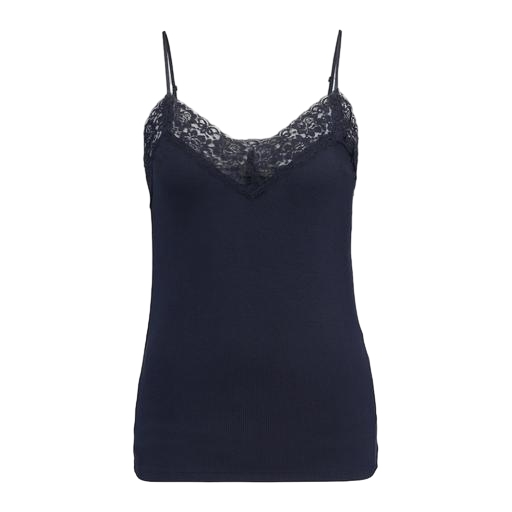
black curve cami rib lace, black lace cami, blue lace tank top, white background